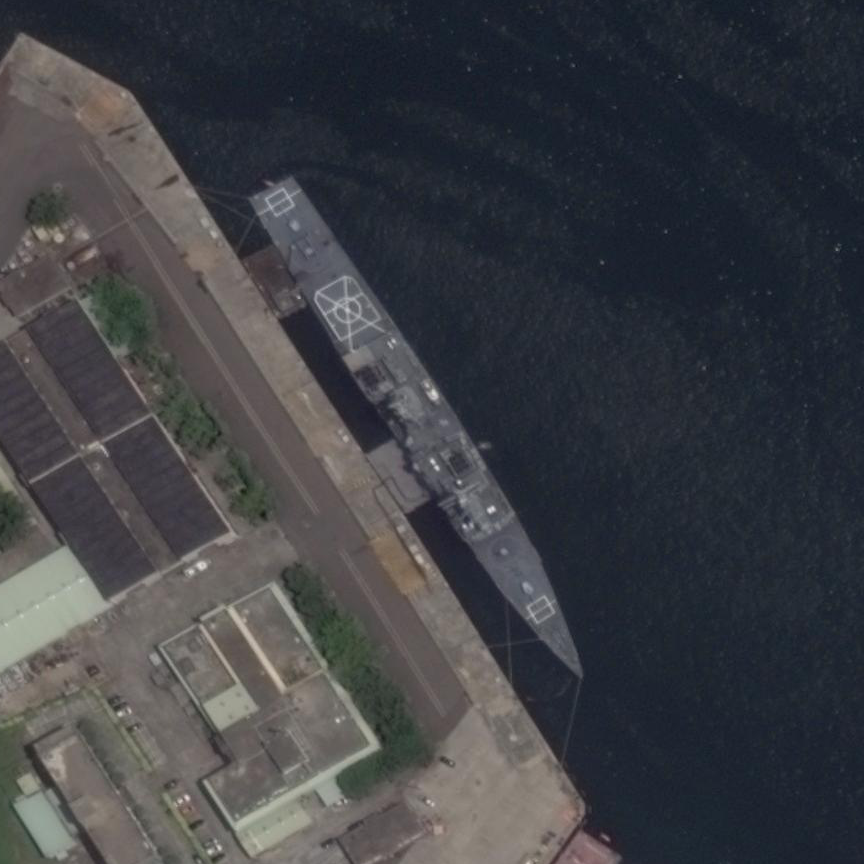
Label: cruiser